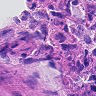
Metastatic tissue present: no